Question: I am developing functional domain specific embedded language within C++ to translate formulas into working code as concisely and accurately as possible.
I posted a prototype in the comments, it is about two hundred lines long.
Right now my language looks something like this (well, actually is going to look like):
'''
// implies two nested loops j=0:N, i=0,j
(range(i) < j < N)[T(i,j) = (T(i,j) - T(j,i))/e(i+j)];
// implies summation over above expression
sum(range(i) < j < N))[(T(i,j) - T(j,i))/e(i+j)];
'''
I am looking for possible syntax improvements/extensions or just different ideas about expressing mathematical formulas as clearly and precisely as possible (in any language, not just C++).
Can you give me some syntax examples relating to my question which can be accomplished in your language of choice which consider useful. In particular, if you have some ideas about how to translate the above code segments, I would be happy to hear them.
Thank you.
Just to clarify and give an actual formula, my short-term goal is to express the following

expression concisely where values in '<>' are already computed as 4-dimensional arrays.
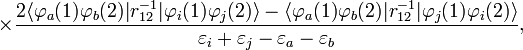
Answer: If you're going to be writing this for the ab-initio world (which I'm guessing from your MP2 equation) you want to make it very easy and clear to express things as close to the mathematical definition that you can.
For one, I wouldn't have the complicated 'range' function. Have it define a loop, but if you want nested loops, specify them both:
So instead of
'(range(i) < j < N)[T(i,j) = (T(i,j) - T(j,i))/e(i+j)];'
use
'loop(j,0,N)[loop(i,0,j)[T(i,j) = (T(i,j) - T(j,i))/e(i+j)]]'
And for things like sum and product, make the syntax "inherit" from the fact that it's a loop.
So instead of
'sum(range(i) < j < N))[(T(i,j) - T(j,i))/e(i+j)];'
use
'sum(j,0,n)[loop(i,0,j)[(T(i,j) - T(j,i))/e(i+j)]]'
or if you need a double sum
'sum(j,0,n)[sum(i,0,j)[(T(i,j) - T(j,i))/e(i+j)]]'
Since it looks like you're trying to represent quantum mechanical operators, then try to make your language constructs match the operator on a 1-1 basis as closely as possible. That way it's easy to translate (and clear about what's being translated).
EDITED TO ADD
since you're doing quantum chemistry, then it's fairly easy (at least as syntax goes). You define operators that always work on what's to the right of them and then the only other thing you need are parenthesis to group where an operator stops.
Einstein notation is fun where you don't specify the indices or bounds and they're implied because of convention, however that doesn't make clear code and it's harder to think about.
For sums, even if the bounds implied, they're always easy to figure out based on the context, so you should always make people specify them.
sum(i,0,n)sum(j,0,i)sum(a,-j,j)sum(b,-i,i)....
Since each operator works to the right, its variables are known, so j can know about i, a can know about i and j and b can know about i,j, and a.
From my experience with quantum chemists (I am one too!) they don't like complicated syntax that differs much from what they write. They are happy to separate double and triple sums and integrals into a collection of singles because those are just shorthand anyway.
Symmetry isn't going to be that hard either. It's just a collection of swaps and adds or multiplies. I'd do something where you specify the operation which contains a list of the elements that are the same and can be swapped:
c2v(sigma_x,a,b)a+b
This says that a and b are can be considered identical particles under a c2v operation. That means that any equation with a and b (such as the a+b after it) should be transformed into a linear combination of the c2v transformations. the sigma_x is the operation in c2v that you want applied to your function, (a+b). If I remember correctly, that's 1/sqrt(2)((a+b)+(b+a)). But I don't have my symmetry book here, so that could be wrong.